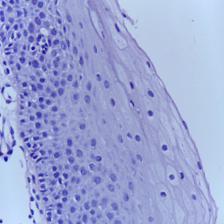
Diagnosis: Normal